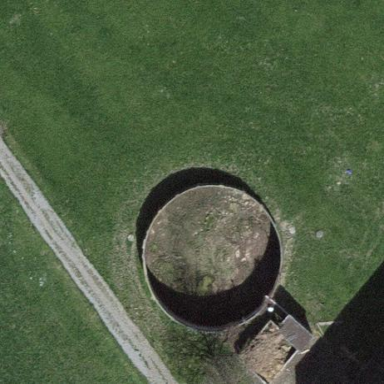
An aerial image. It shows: Storage tank that is man-made.